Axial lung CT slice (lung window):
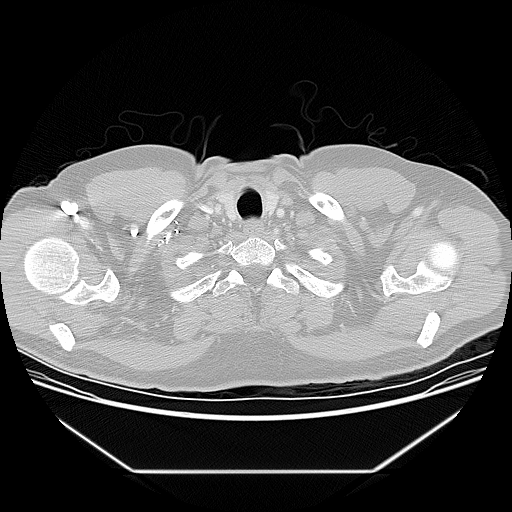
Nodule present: no